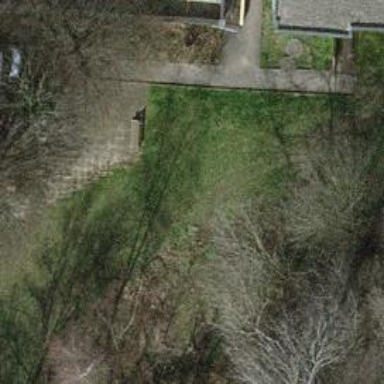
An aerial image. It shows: Bench for seating.